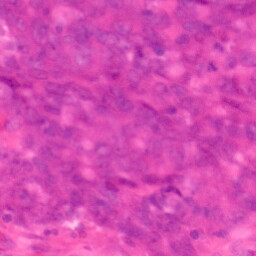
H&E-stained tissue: Colon